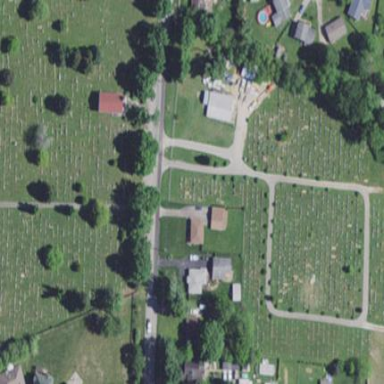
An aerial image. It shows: Cemetery.